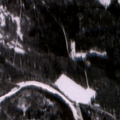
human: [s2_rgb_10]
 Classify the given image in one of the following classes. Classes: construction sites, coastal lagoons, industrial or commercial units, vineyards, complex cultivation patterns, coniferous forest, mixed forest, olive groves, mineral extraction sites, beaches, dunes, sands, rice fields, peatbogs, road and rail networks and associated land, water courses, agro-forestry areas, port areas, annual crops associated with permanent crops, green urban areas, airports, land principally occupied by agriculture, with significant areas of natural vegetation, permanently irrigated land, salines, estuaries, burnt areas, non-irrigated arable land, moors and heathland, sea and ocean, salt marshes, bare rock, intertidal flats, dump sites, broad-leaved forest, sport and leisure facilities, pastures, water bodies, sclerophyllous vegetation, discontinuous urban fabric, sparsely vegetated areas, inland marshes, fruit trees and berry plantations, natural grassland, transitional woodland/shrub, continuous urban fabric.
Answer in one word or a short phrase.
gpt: broad-leaved forest, mixed forest, water courses